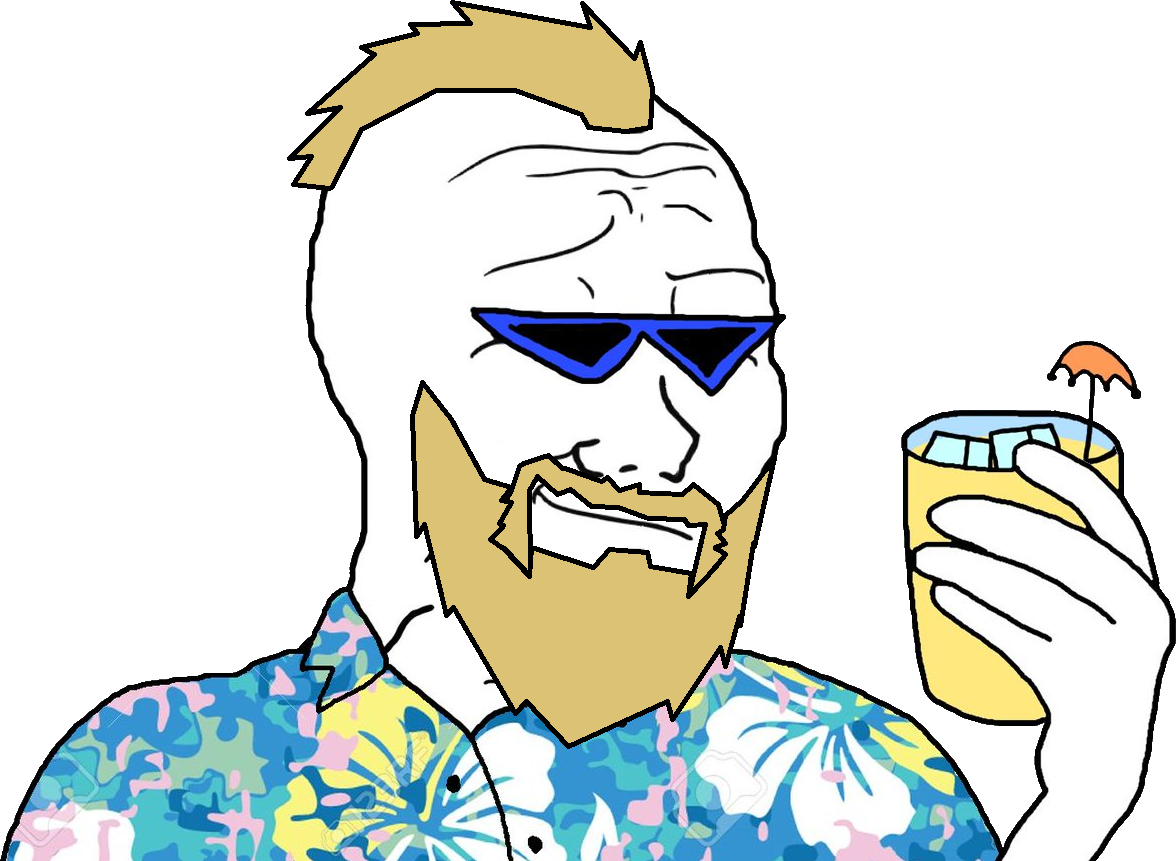
Label: 5_Smugjak